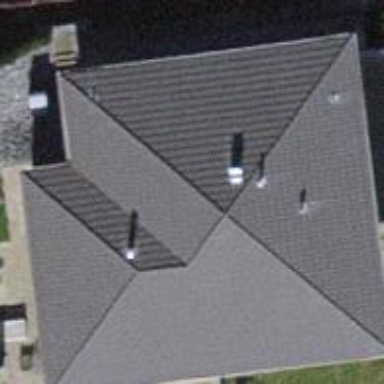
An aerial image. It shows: Detached building with hipped roof shape.